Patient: sex M, age 48
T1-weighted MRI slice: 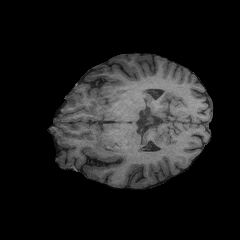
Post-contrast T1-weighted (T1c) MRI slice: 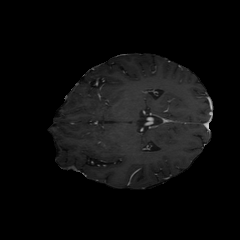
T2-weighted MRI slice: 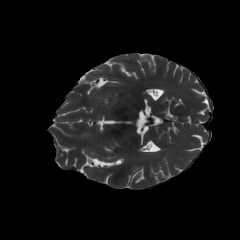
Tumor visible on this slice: no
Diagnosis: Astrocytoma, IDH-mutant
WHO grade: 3